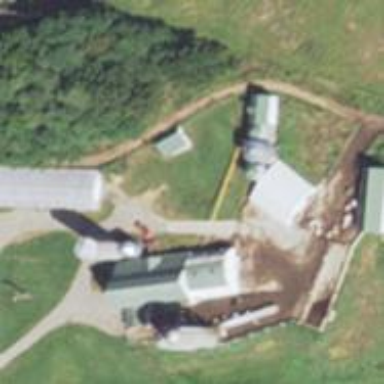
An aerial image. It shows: Silo.